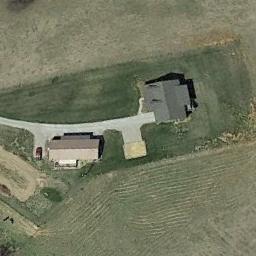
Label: sparse_residential